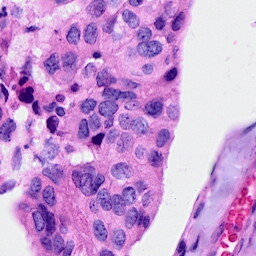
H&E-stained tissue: Breast